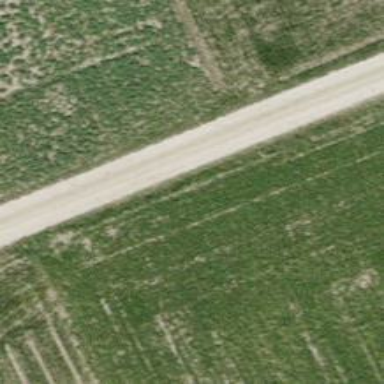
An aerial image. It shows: Track with compacted grade 2 surface.